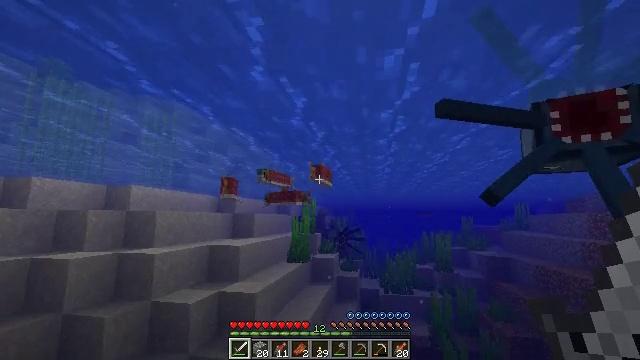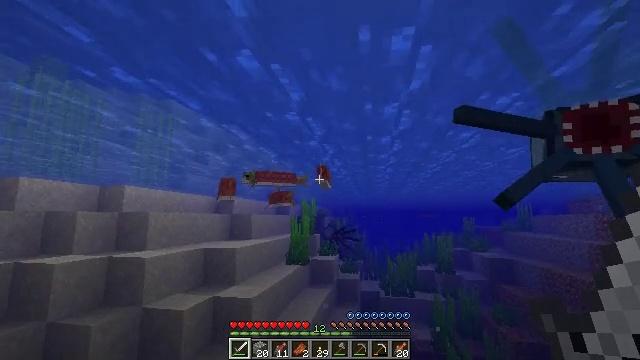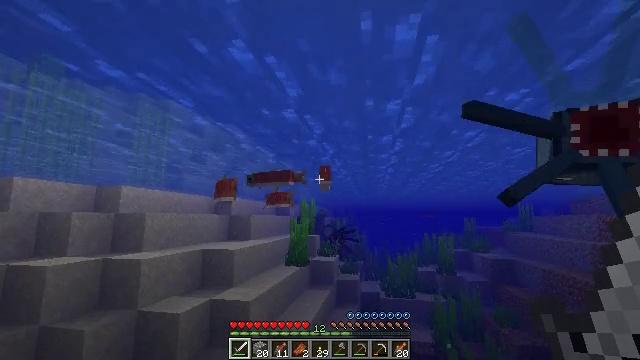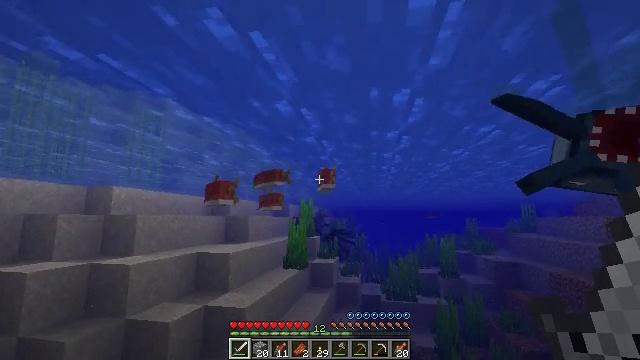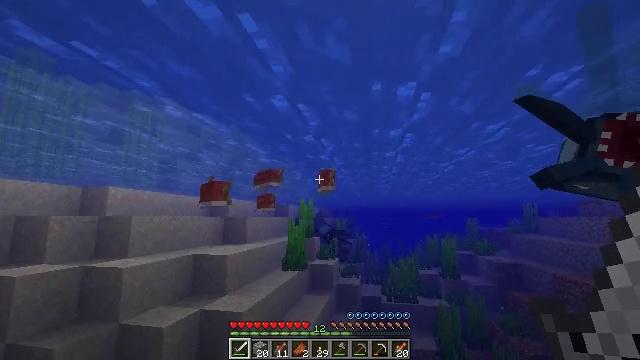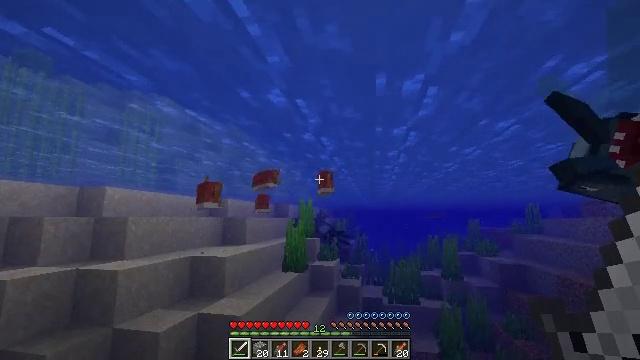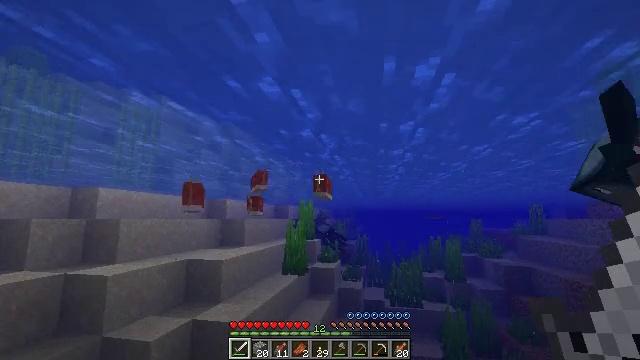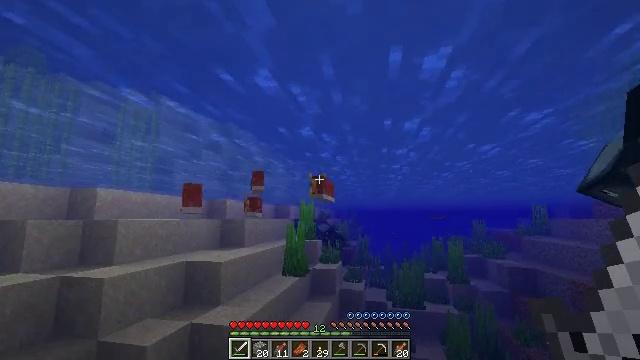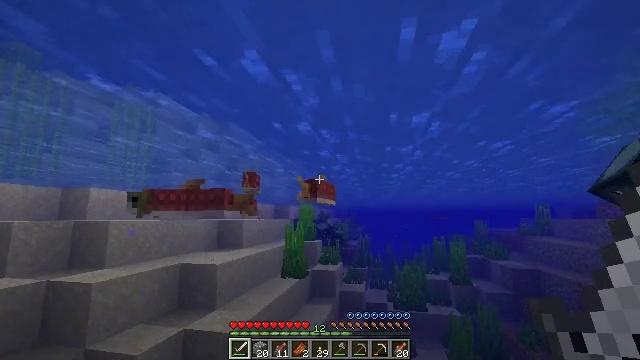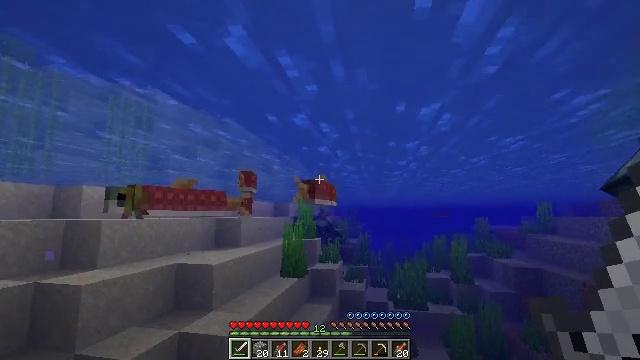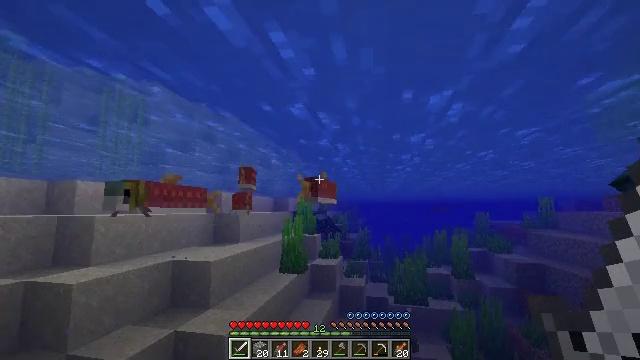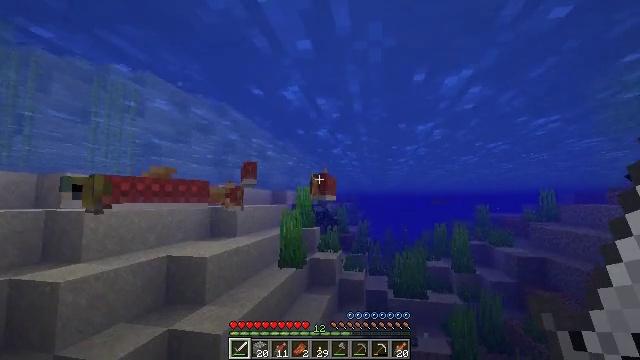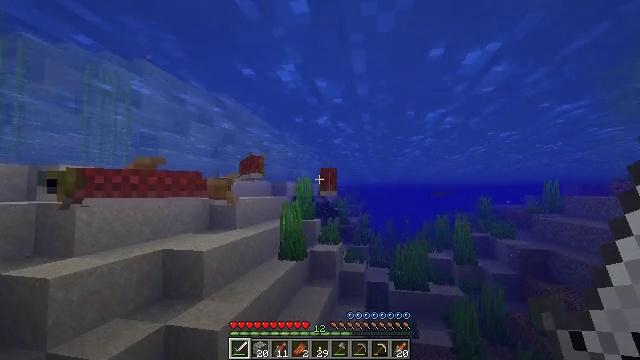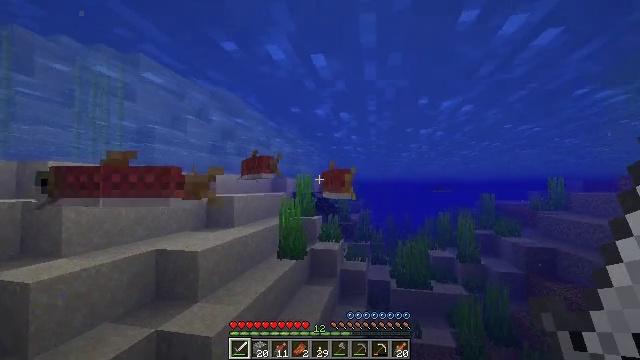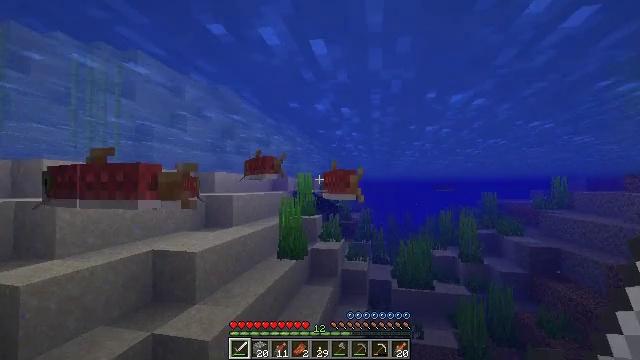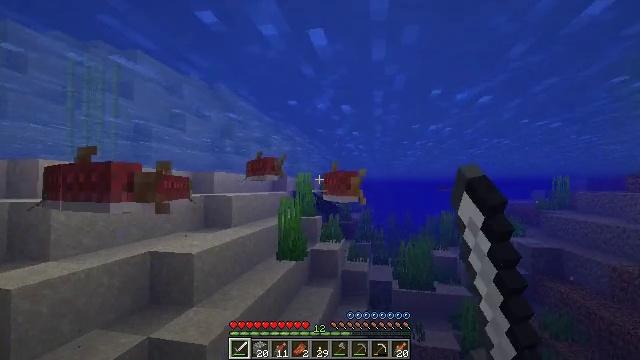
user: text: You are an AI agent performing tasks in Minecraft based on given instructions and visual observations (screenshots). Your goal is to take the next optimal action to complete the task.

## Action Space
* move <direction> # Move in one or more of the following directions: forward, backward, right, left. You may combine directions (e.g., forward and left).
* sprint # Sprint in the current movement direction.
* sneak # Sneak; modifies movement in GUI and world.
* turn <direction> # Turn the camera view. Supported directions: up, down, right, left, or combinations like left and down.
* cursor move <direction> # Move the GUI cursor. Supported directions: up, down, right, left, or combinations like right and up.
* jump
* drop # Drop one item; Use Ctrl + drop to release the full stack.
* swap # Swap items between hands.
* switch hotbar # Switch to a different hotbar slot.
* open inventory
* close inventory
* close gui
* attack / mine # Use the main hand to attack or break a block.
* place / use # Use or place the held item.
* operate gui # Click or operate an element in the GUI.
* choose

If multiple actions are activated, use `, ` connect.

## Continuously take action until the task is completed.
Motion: motion action
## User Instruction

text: Fish and kill the salmon.
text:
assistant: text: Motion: move forward
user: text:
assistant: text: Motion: move forward
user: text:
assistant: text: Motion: move forward
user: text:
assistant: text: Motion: move forward
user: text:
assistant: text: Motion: move forward
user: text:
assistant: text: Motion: move forward
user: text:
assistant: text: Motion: move forward
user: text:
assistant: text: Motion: move forward
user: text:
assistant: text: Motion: move forward
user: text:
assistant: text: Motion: move forward, turn down
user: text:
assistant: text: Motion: move forward, turn down
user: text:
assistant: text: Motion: move forward, turn down
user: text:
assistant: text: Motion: move forward
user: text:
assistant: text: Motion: move forward, attack / mine
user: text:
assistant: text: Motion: move forward, attack / mine
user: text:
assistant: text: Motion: move forward, attack / mine
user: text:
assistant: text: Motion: move forward
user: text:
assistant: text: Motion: move forward
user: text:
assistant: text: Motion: move forward, turn down
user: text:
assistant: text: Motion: move forward, turn right and down
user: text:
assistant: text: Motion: move forward, turn right and down
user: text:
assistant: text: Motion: move forward
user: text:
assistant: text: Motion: move forward
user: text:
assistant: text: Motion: move forward
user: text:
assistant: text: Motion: move forward
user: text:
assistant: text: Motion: move forward
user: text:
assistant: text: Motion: move forward
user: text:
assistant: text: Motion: move forward
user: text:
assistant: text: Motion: move forward
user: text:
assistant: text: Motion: move forward